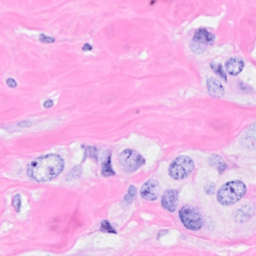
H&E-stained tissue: Breast